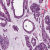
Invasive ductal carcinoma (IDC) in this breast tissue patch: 1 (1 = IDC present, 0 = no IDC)